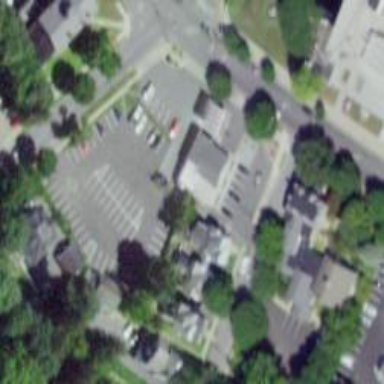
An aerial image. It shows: Convenience shop.